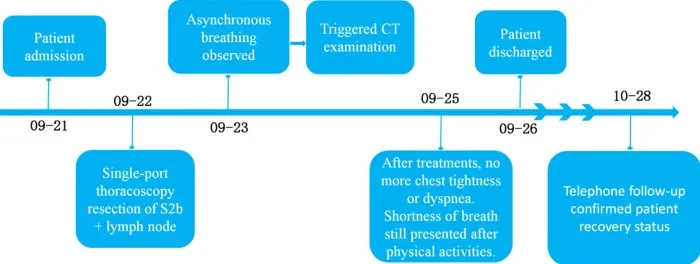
Timeline of patient treatment.
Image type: chart (chart)